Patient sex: M
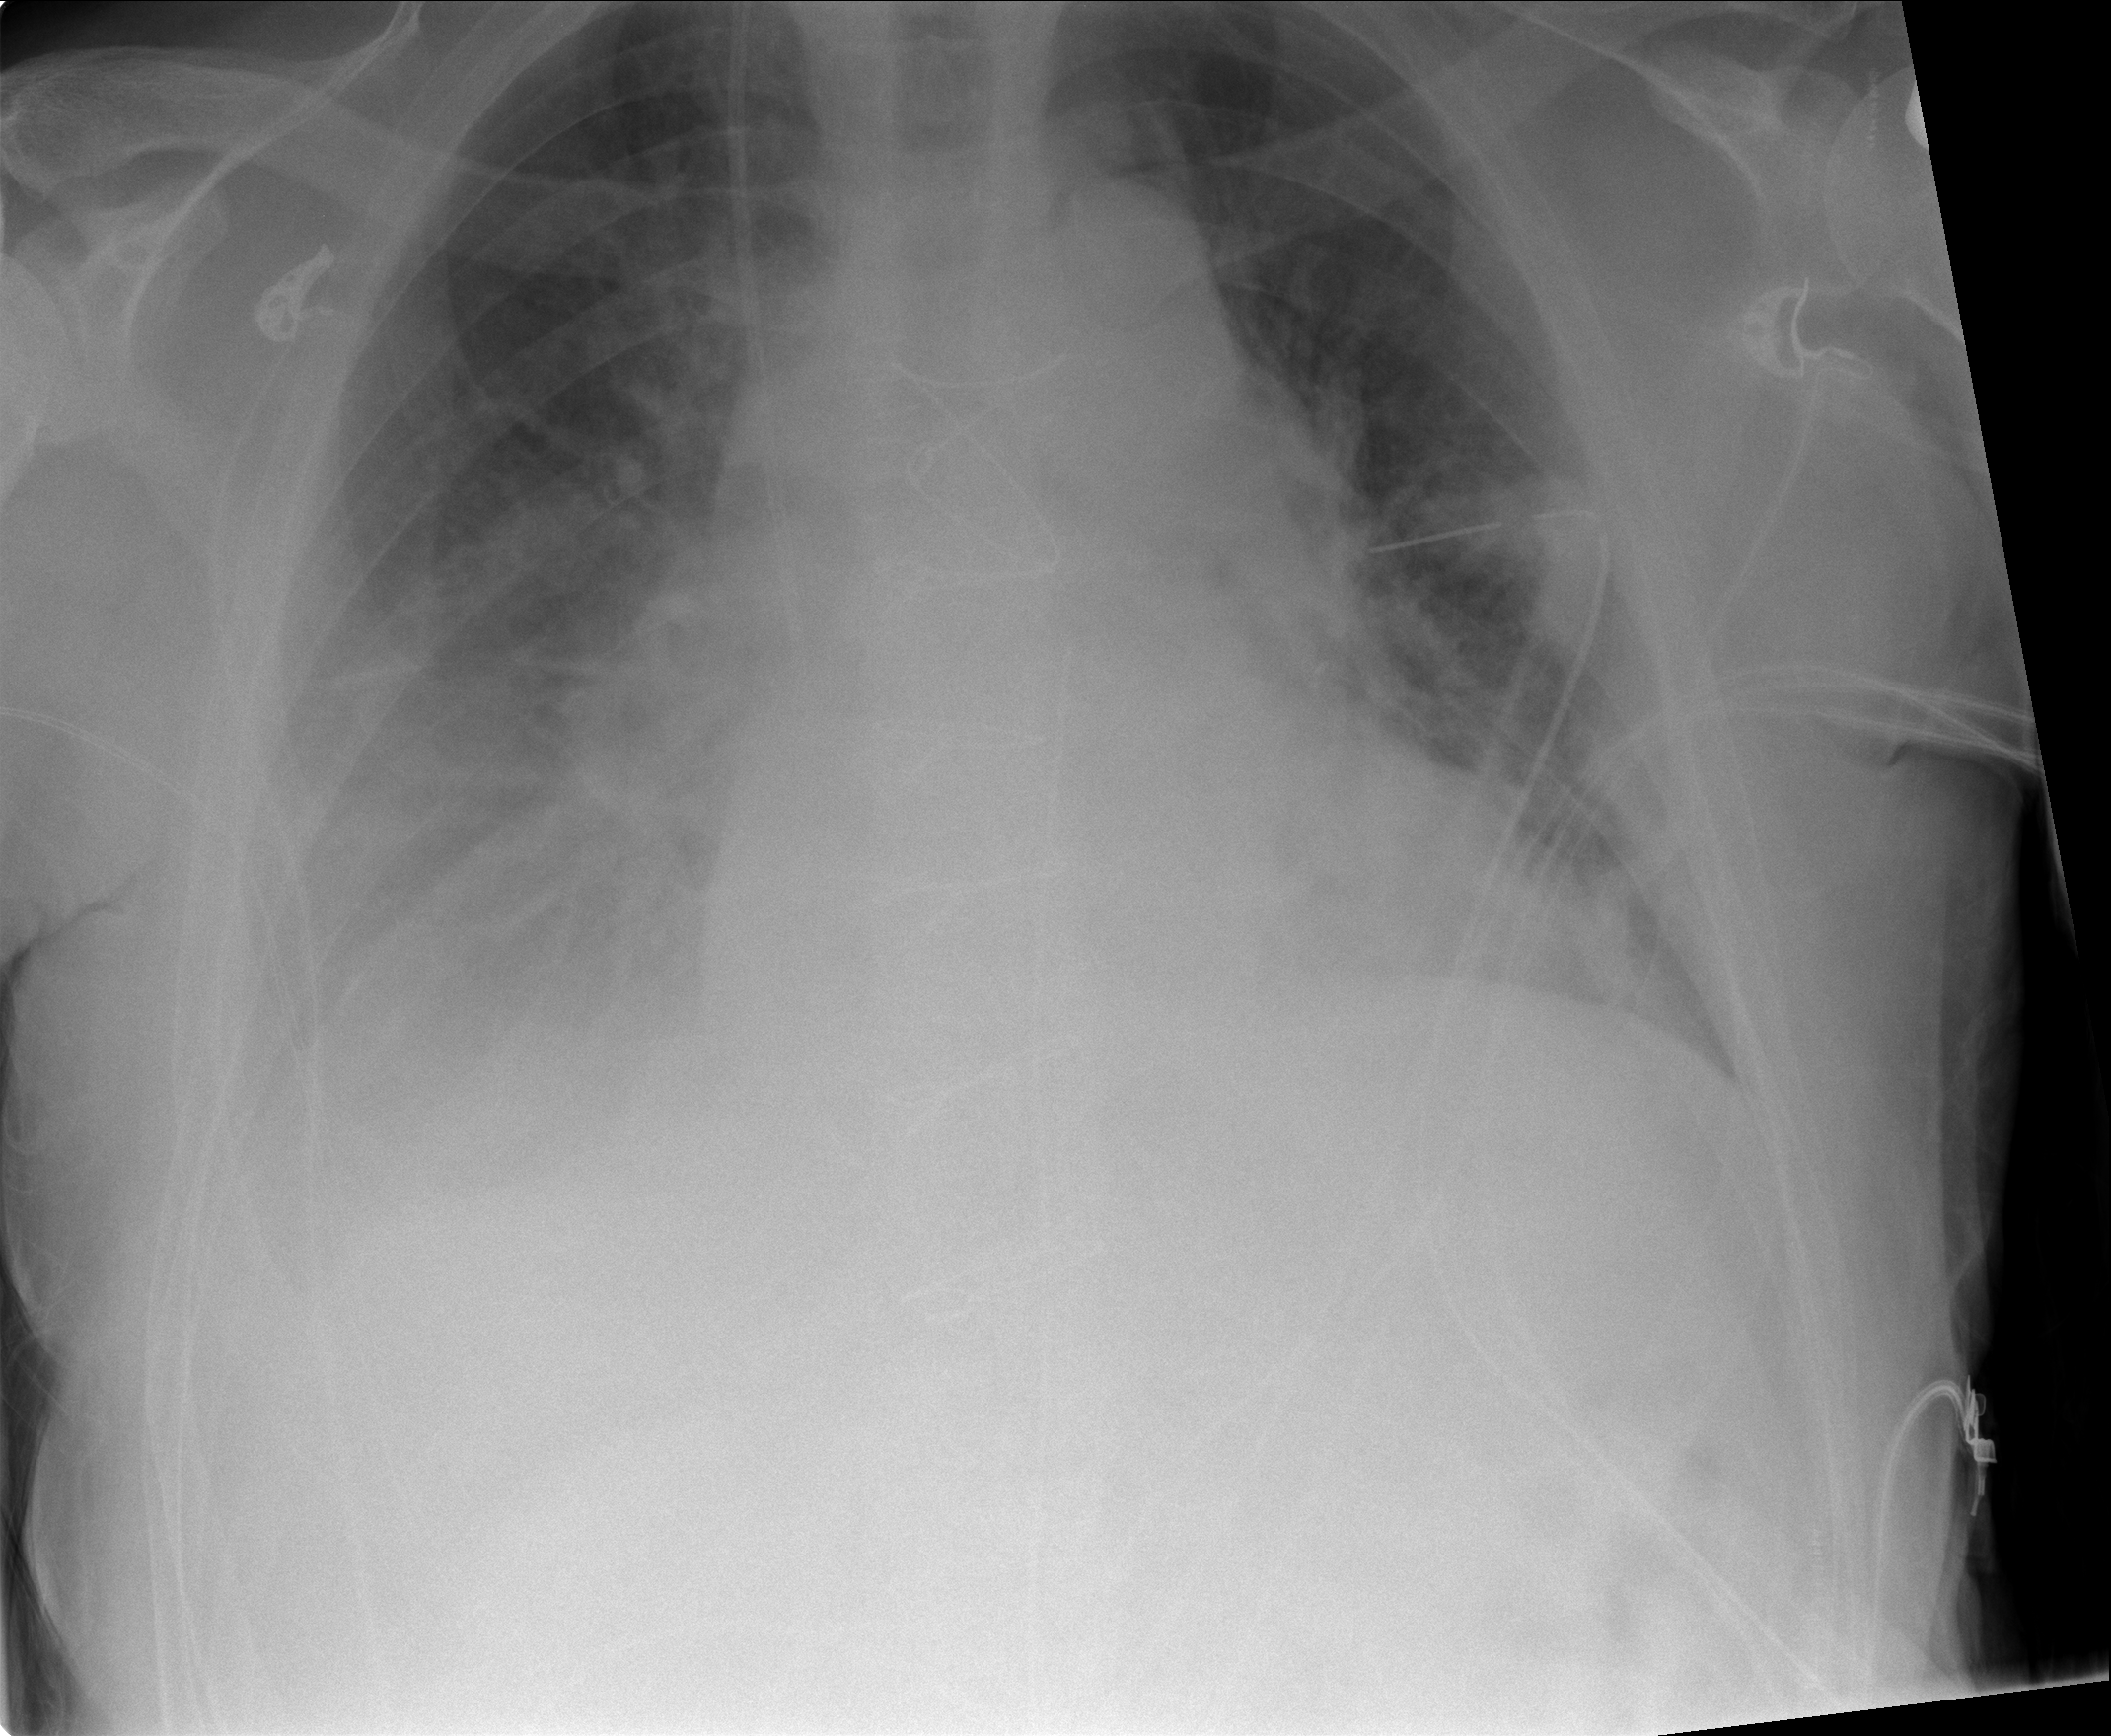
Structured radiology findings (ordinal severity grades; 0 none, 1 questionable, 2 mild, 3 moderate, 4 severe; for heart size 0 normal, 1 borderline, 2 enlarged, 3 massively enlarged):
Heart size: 1
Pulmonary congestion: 0
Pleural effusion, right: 2
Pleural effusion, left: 0
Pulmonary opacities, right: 0
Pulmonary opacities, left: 0
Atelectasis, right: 2
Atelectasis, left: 2